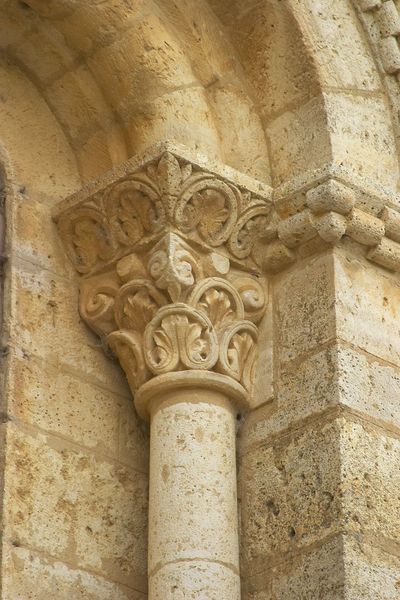
Titel: San Martin in Fromista
Standort: Fromista, San Martin (EU - E)
Schlagwörter: blätter, sand, ausschnitt, blumen, marmor, säule, beige, ornament, wand, stein, steine, kirche, blatt, pflanzen, rund, ranken, ecke, bogen, mauer, detail, tor, foto, fotografie, kante, eingang, fugen, nische, kloster, kapitell, ranke, fries, portal, sandstein, romanik, volute, gelblich, arabeske, teil, klötzchenfries, würfelfries, foo, kloste, säulekapitell